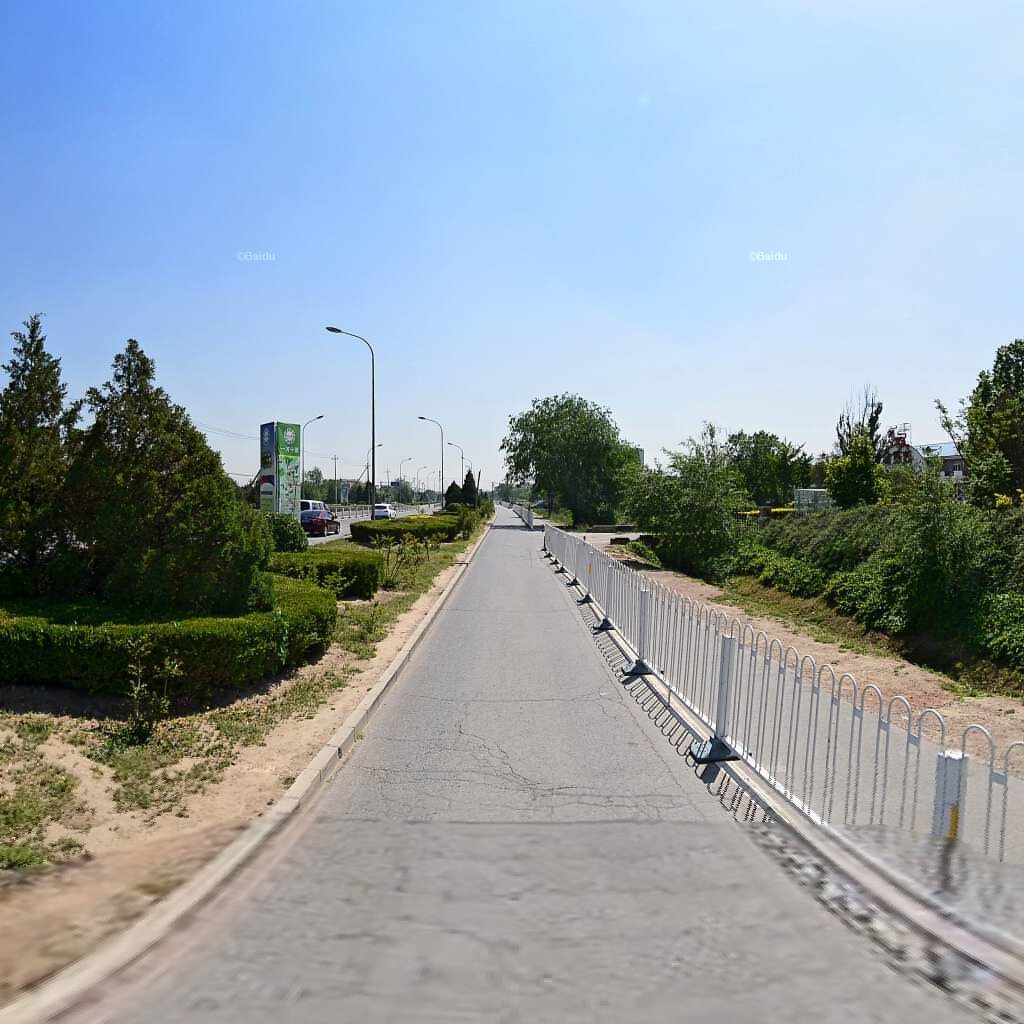
Region: Haidian
Road damage annotations: alligator crack, longitudinal crack, transverse crack, transverse crack